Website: macys
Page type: cart
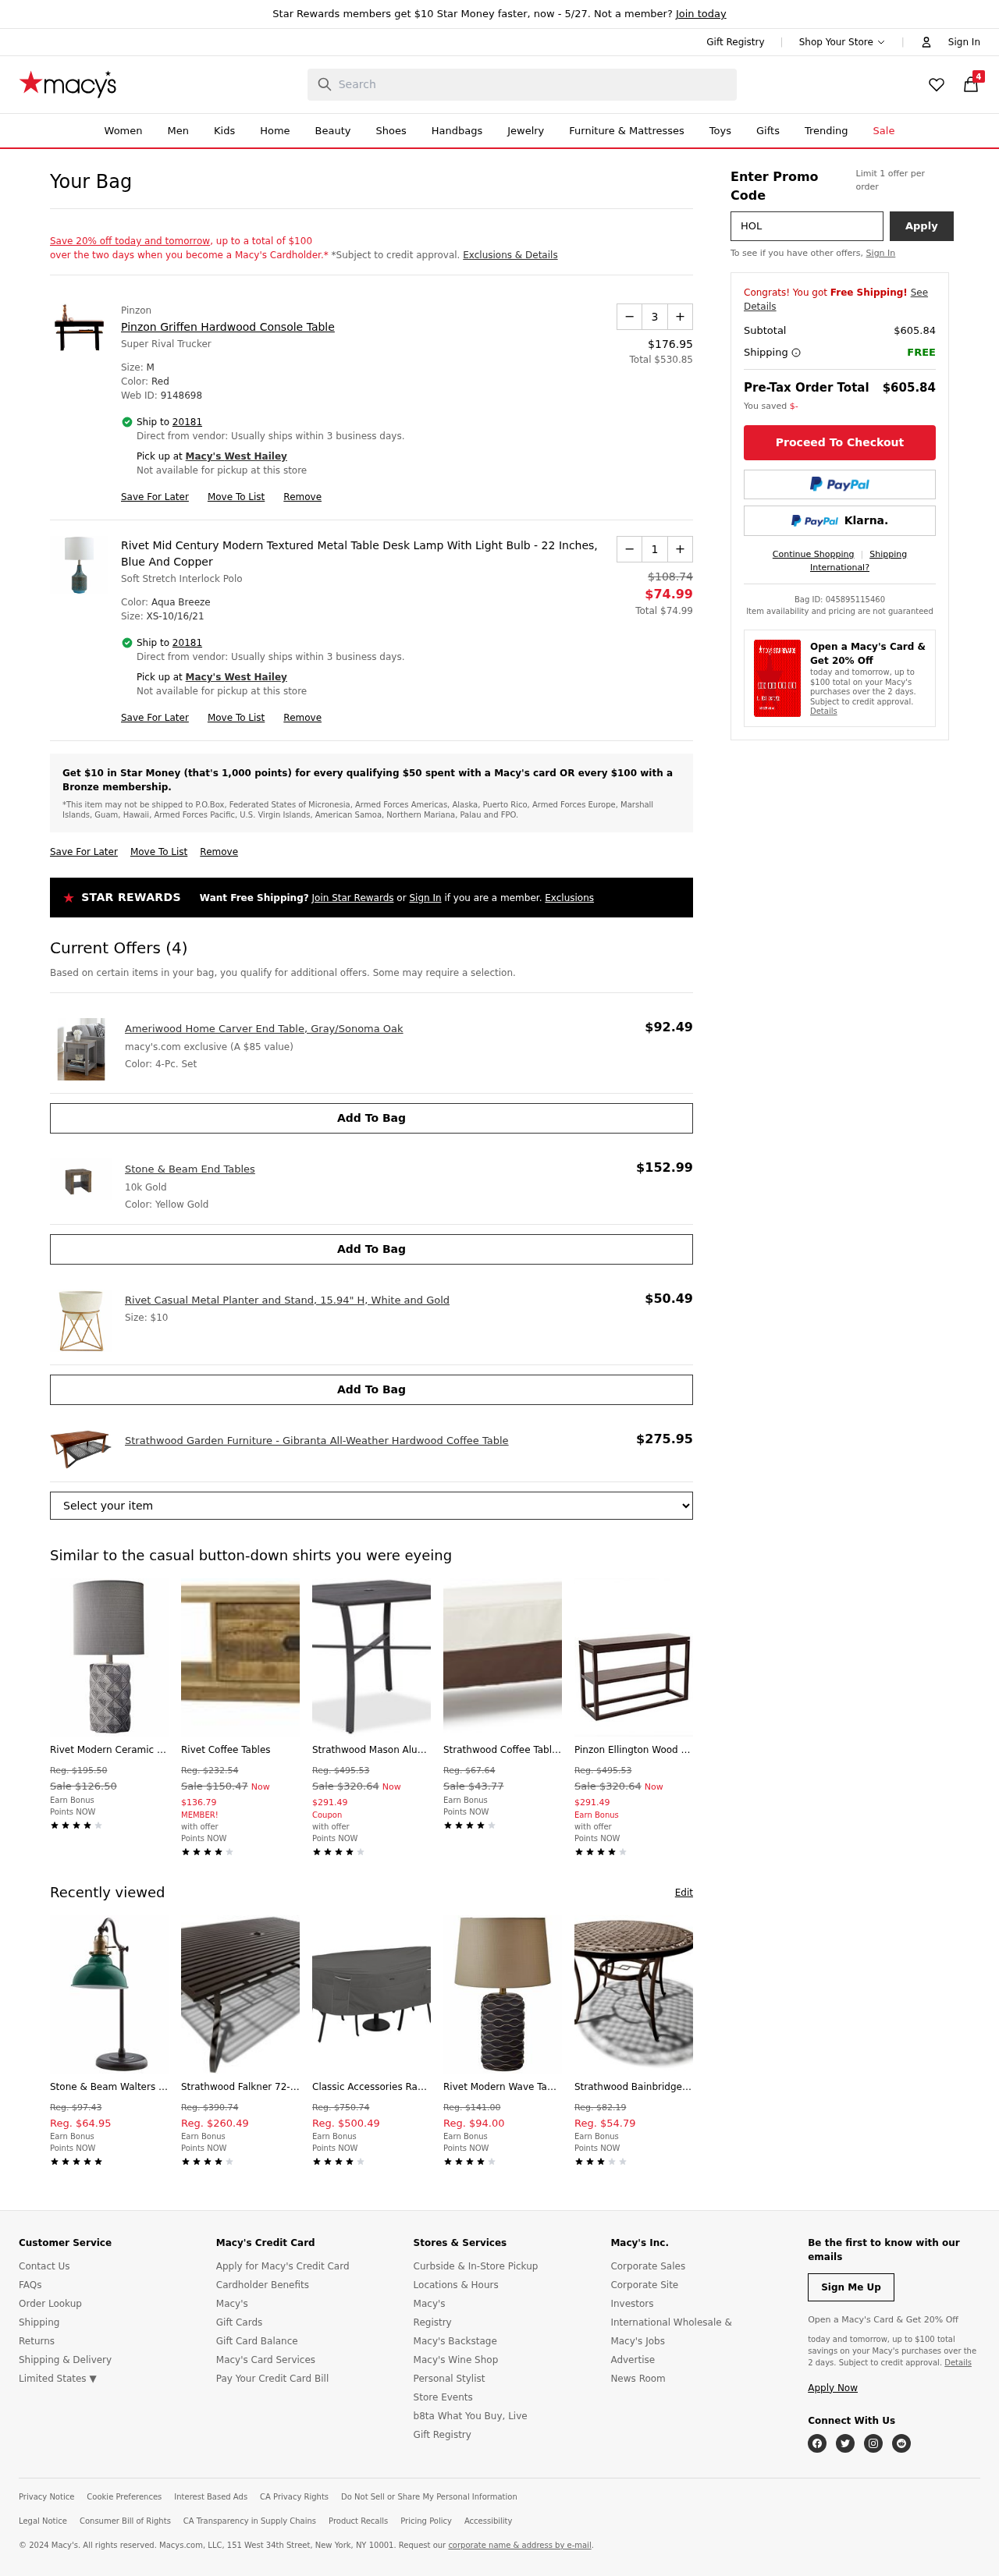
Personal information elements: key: PII_CITY
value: West Hailey
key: PII_POSTCODE
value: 20181
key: PII_PROMO_CODE
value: HOLIDAY72
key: PII_POSTCODE_FULL
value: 20181
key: PII_POSTCODE_NUMERIC
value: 20181
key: PII_CITY2
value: West Hailey
Product elements: key: PRODUCT1_BRAND
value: Pinzon
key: PRODUCT1_NAME
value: Pinzon Griffen Hardwood Console Table
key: PRODUCT1_PRICE
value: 176.95
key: PRODUCT1_QUANTITY
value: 3
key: PRODUCT2_NAME
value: Rivet Mid Century Modern Textured Metal Table Desk Lamp With Light Bulb - 22 Inches, Blue And Copper
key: PRODUCT2_PRICE
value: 74.99
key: PRODUCT2_QUANTITY
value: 1
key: PRODUCT3_NAME
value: Ameriwood Home Carver End Table, Gray/Sonoma Oak
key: PRODUCT3_PRICE
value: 92.49
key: PRODUCT4_NAME
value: Stone & Beam End Tables
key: PRODUCT4_PRICE
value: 152.99
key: PRODUCT5_NAME
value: Rivet Casual Metal Planter and Stand, 15.94" H, White and Gold
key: PRODUCT5_PRICE
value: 50.49
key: PRODUCT6_NAME
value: Strathwood Garden Furniture - Gibranta All-Weather Hardwood Coffee Table
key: PRODUCT6_PRICE
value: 275.95
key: PRODUCT1_TOTAL
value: Total $530.85
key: PRODUCT2_ORIGINAL_PRICE
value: $108.74
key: PRODUCT2_TOTAL
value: Total $74.99
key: PRODUCT7_NAME
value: Rivet Modern Ceramic Table Lamp with Geometric-Patterned Base, 22.75" H, Grey
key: PRODUCT7_ORIGINAL_PRICE
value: Reg. $195.50
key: PRODUCT7_SALE_PRICE
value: Sale $126.50
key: PRODUCT8_NAME
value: Rivet Coffee Tables
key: PRODUCT8_ORIGINAL_PRICE
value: Reg. $232.54
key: PRODUCT8_SALE_PRICE
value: Sale $150.47
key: PRODUCT8_PRICE
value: Now $136.79
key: PRODUCT9_NAME
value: Strathwood Mason Aluminum Square Dining Table
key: PRODUCT9_ORIGINAL_PRICE
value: Reg. $495.53
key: PRODUCT9_SALE_PRICE
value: Sale $320.64
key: PRODUCT9_PRICE
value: Now $291.49
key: PRODUCT10_NAME
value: Strathwood Coffee Table Furniture Cover
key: PRODUCT10_ORIGINAL_PRICE
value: Reg. $67.64
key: PRODUCT10_SALE_PRICE
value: Sale $43.77
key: PRODUCT11_NAME
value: Pinzon Ellington Wood Console Table, Java
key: PRODUCT11_ORIGINAL_PRICE
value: Reg. $495.53
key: PRODUCT11_SALE_PRICE
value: Sale $320.64
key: PRODUCT11_PRICE
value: Now $291.49
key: PRODUCT12_NAME
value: Stone & Beam Walters Vintage Task Table Desk Lamp With LED Light Bulb - 7.6 x 10 x 19.9 Inches, Gree
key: PRODUCT12_ORIGINAL_PRICE
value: Reg. $97.43
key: PRODUCT12_PRICE
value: Reg. $64.95
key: PRODUCT13_NAME
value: Strathwood Falkner 72-Inch Dining Table with Umbrella Hole
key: PRODUCT13_ORIGINAL_PRICE
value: Reg. $390.74
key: PRODUCT13_PRICE
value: Reg. $260.49
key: PRODUCT14_NAME
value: Classic Accessories Ravenna Patio Bistro Table & Chair Set Cover Outdoor Furniture with Durable Mate
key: PRODUCT14_ORIGINAL_PRICE
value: Reg. $750.74
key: PRODUCT14_PRICE
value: Reg. $500.49
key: PRODUCT15_NAME
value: Rivet Modern Wave Table Lamp with Bulb, 15.0" x 15.0" x 23.25", Black
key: PRODUCT15_ORIGINAL_PRICE
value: Reg. $141.00
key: PRODUCT15_PRICE
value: Reg. $94.00
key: PRODUCT16_NAME
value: Strathwood Bainbridge Cast Aluminum Round Table
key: PRODUCT16_ORIGINAL_PRICE
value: Reg. $82.19
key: PRODUCT16_PRICE
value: Reg. $54.79
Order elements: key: ORDER_NUM_ITEMS
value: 4
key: ORDER_SUBTOTAL
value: $605.84
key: ORDER_SUBTOTAL2
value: $605.84
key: ORDER_ID
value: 045895115460
Search elements: key: HEADER_SEARCH
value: Search